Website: home-depot
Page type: payment
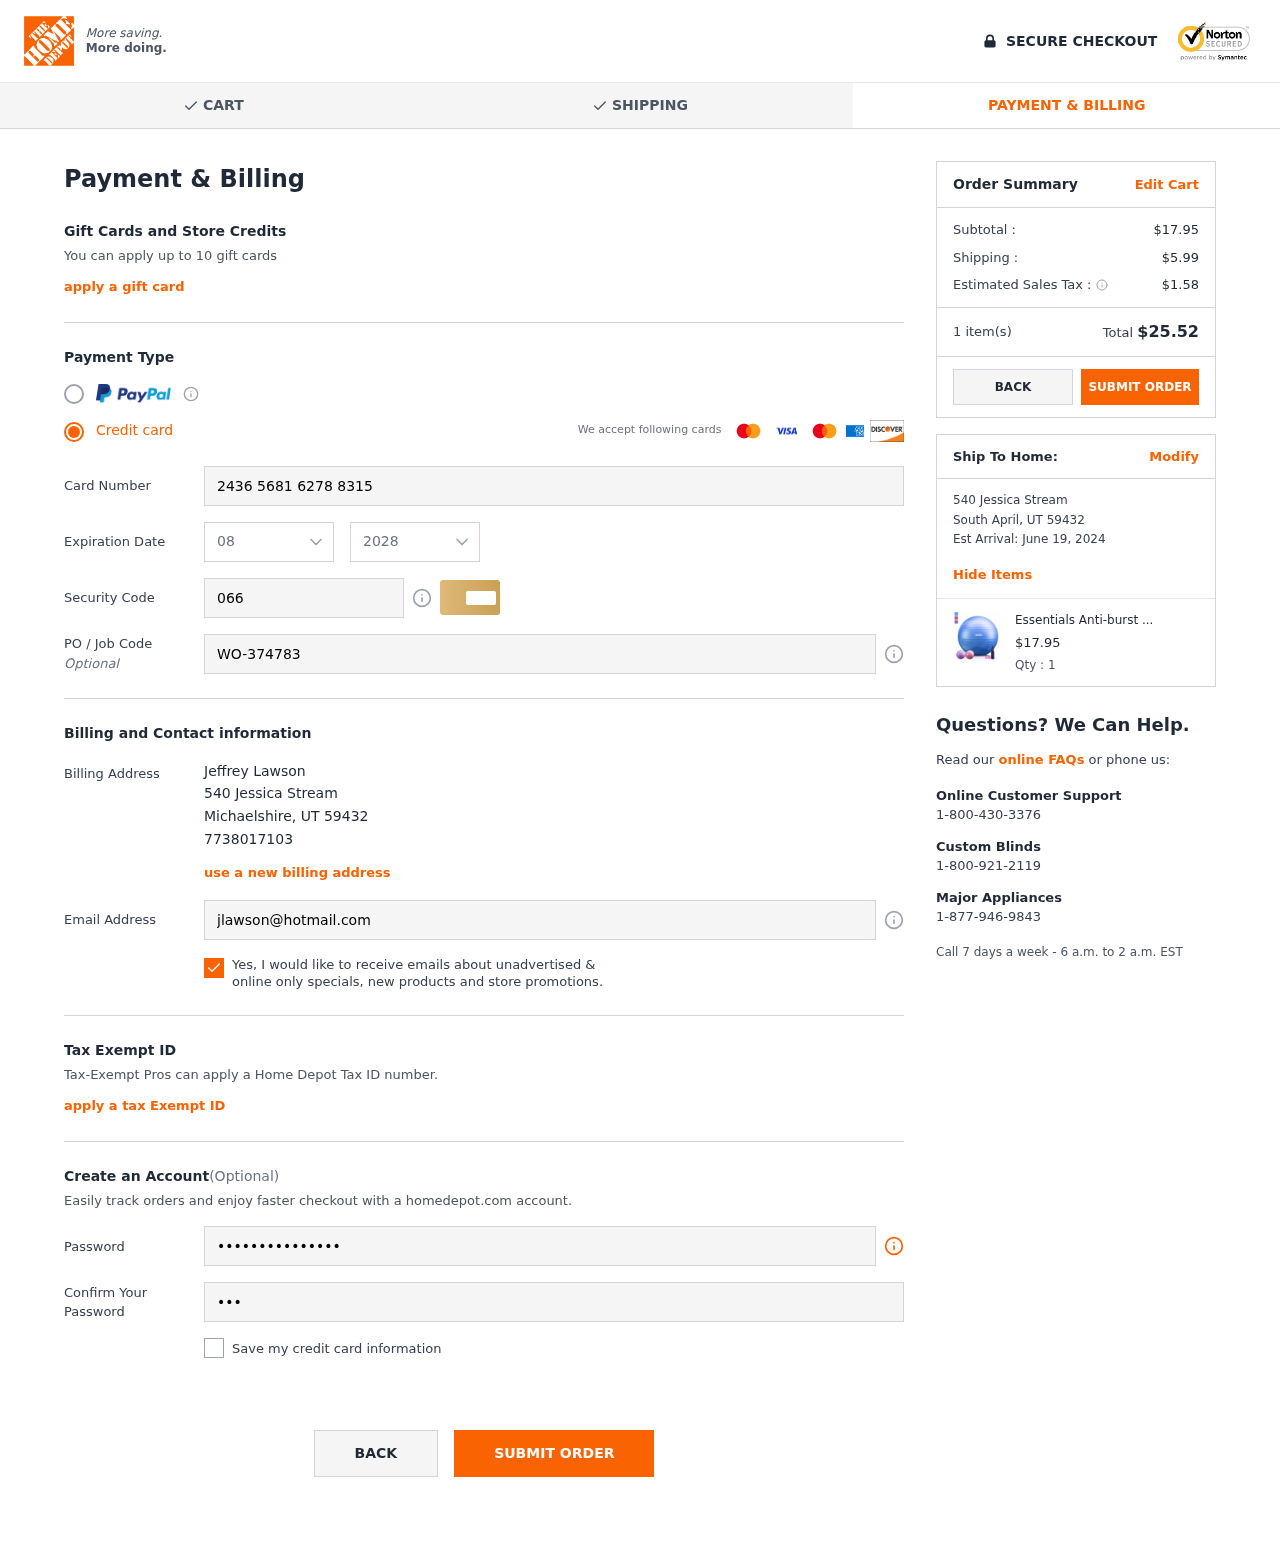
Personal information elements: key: PII_CARD_CVV
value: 066
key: PII_CARD_EXPIRY_MONTH
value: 08
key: PII_CARD_EXPIRY_YEAR
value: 28
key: PII_CARD_NUMBER
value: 2436 5681 6278 8315
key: PII_CITY
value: Michaelshire
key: PII_CITY2
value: South April
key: PII_EMAIL
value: jlawson@hotmail.com
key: PII_FULLNAME
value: Jeffrey Lawson
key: PII_JOB_CODE
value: WO-374783
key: PII_PHONE
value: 7738017103
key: PII_POSTCODE
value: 59432
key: PII_POSTCODE2
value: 59432
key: PII_STATE_ABBR
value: UT
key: PII_STATE_ABBR2
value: UT
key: PII_STREET
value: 540 Jessica Stream
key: PII_STREET2
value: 540 Jessica Stream
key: PII_POSTCODE_FULL
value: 59432
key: PII_POSTCODE_NUMERIC
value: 59432
Product elements: key: PRODUCT1_NAME
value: Essentials Anti-burst Exercise Ball 65 cm 75 cm Fitness Ball with Ball Pump Pezzi Ball for Yoga Pila
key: PRODUCT1_PRICE
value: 17.95
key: PRODUCT1_QUANTITY
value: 1
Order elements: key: ORDER_SUBTOTAL
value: $17.95
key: ORDER_SHIPPING_COST
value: $5.99
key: ORDER_TAX
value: $1.58
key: ORDER_NUM_ITEMS
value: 1 item(s)
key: ORDER_TOTAL
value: $25.52
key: ORDER_DELIVERY_DATE
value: June 19, 2024